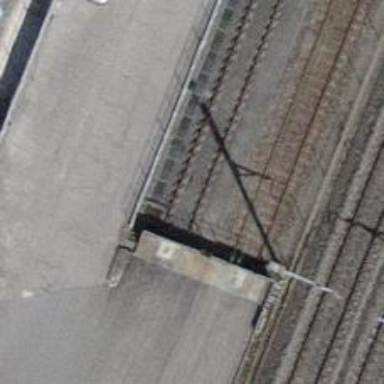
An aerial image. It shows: Railway buffer stop.